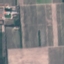
Land use / land cover class: PermanentCrop